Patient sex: M
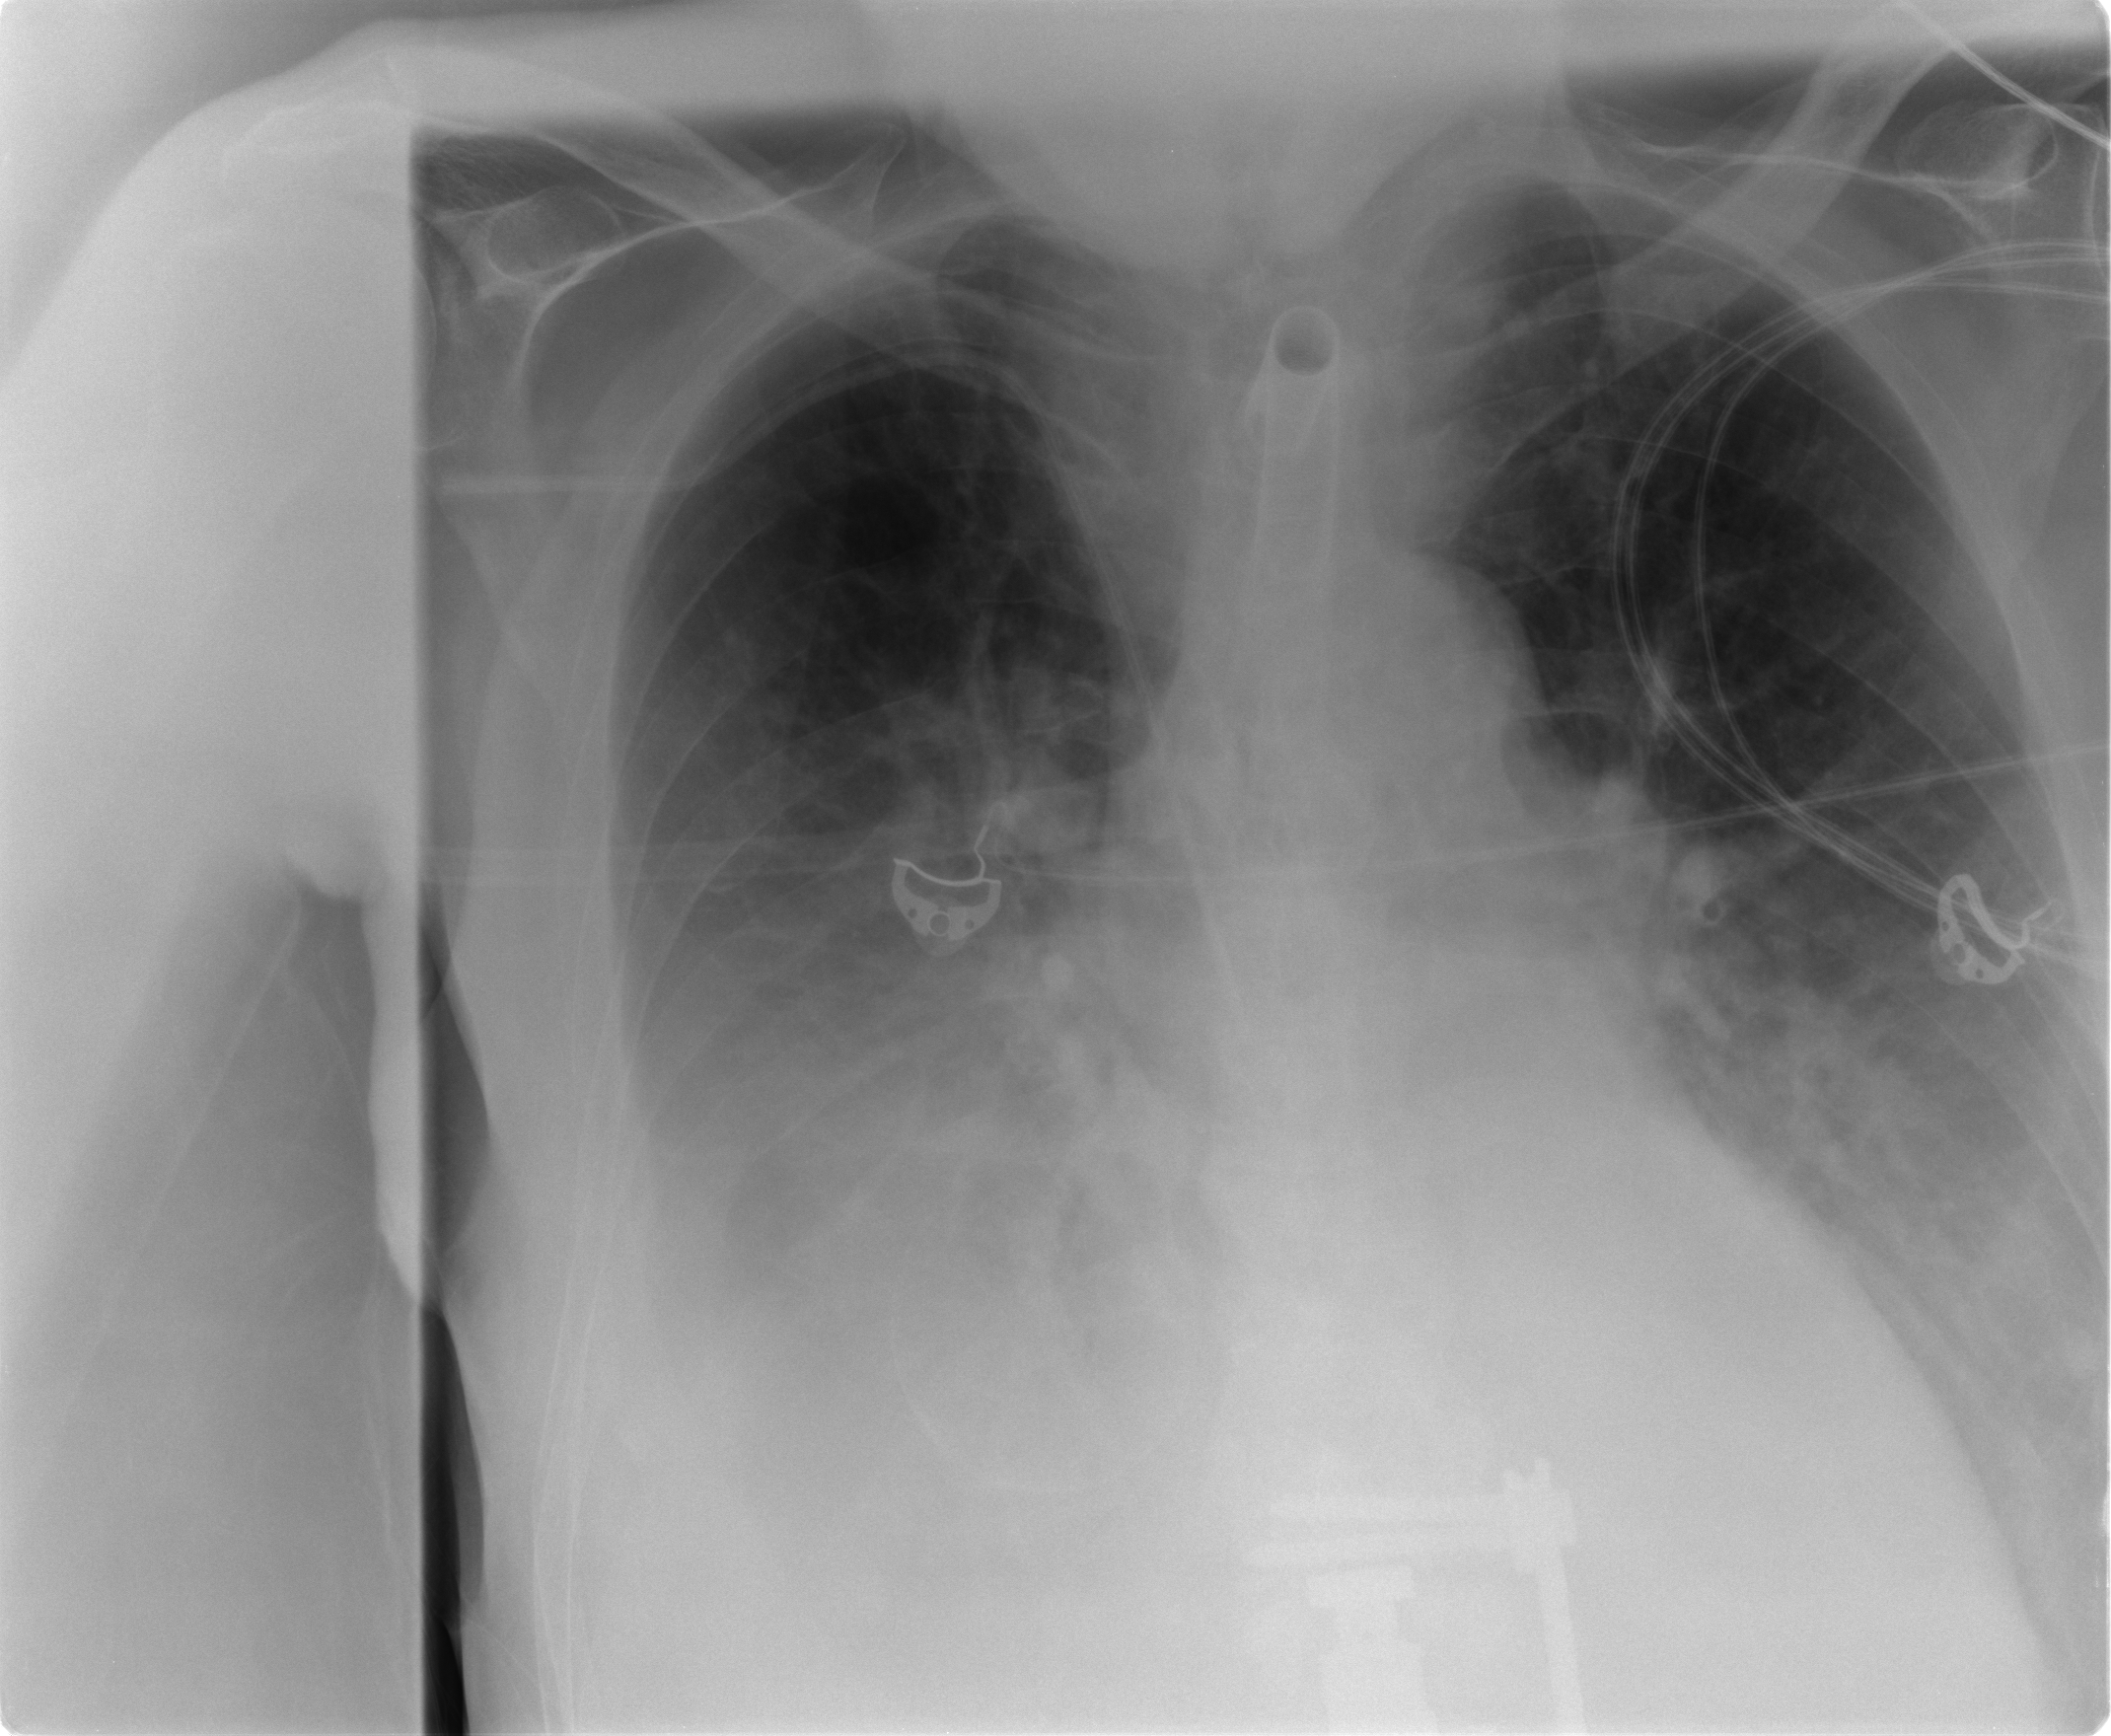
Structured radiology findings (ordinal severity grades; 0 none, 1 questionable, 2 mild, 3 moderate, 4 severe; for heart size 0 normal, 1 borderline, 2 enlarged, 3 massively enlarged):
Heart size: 1
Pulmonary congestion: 2
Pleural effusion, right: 3
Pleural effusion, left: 3
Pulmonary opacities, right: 2
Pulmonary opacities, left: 2
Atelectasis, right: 3
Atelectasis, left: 3